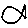
Label: fish